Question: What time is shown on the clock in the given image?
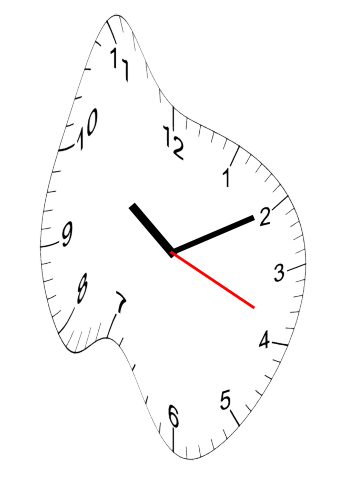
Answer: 10:10:19